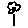
Label: flower